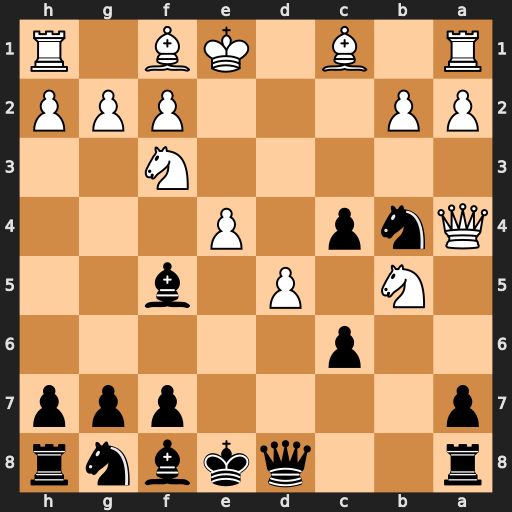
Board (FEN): r2qkbnr/p4ppp/2p5/1N1P1b2/Qnp1P3/5N2/PP3PPP/R1B1KB1R
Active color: b
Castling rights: KQkq
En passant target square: -
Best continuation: cxb5 Qxb5+ Bd7